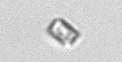
Label: Bacillariophyceae_morphotype1